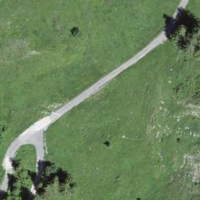
EUNIS habitat code: 23
Species observed at this site:
Rhagonycha fulva
Geum rivale
Petasites albus
Arianta arbustorum
Bistorta officinalis